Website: bh-photo
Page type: customer-info-address
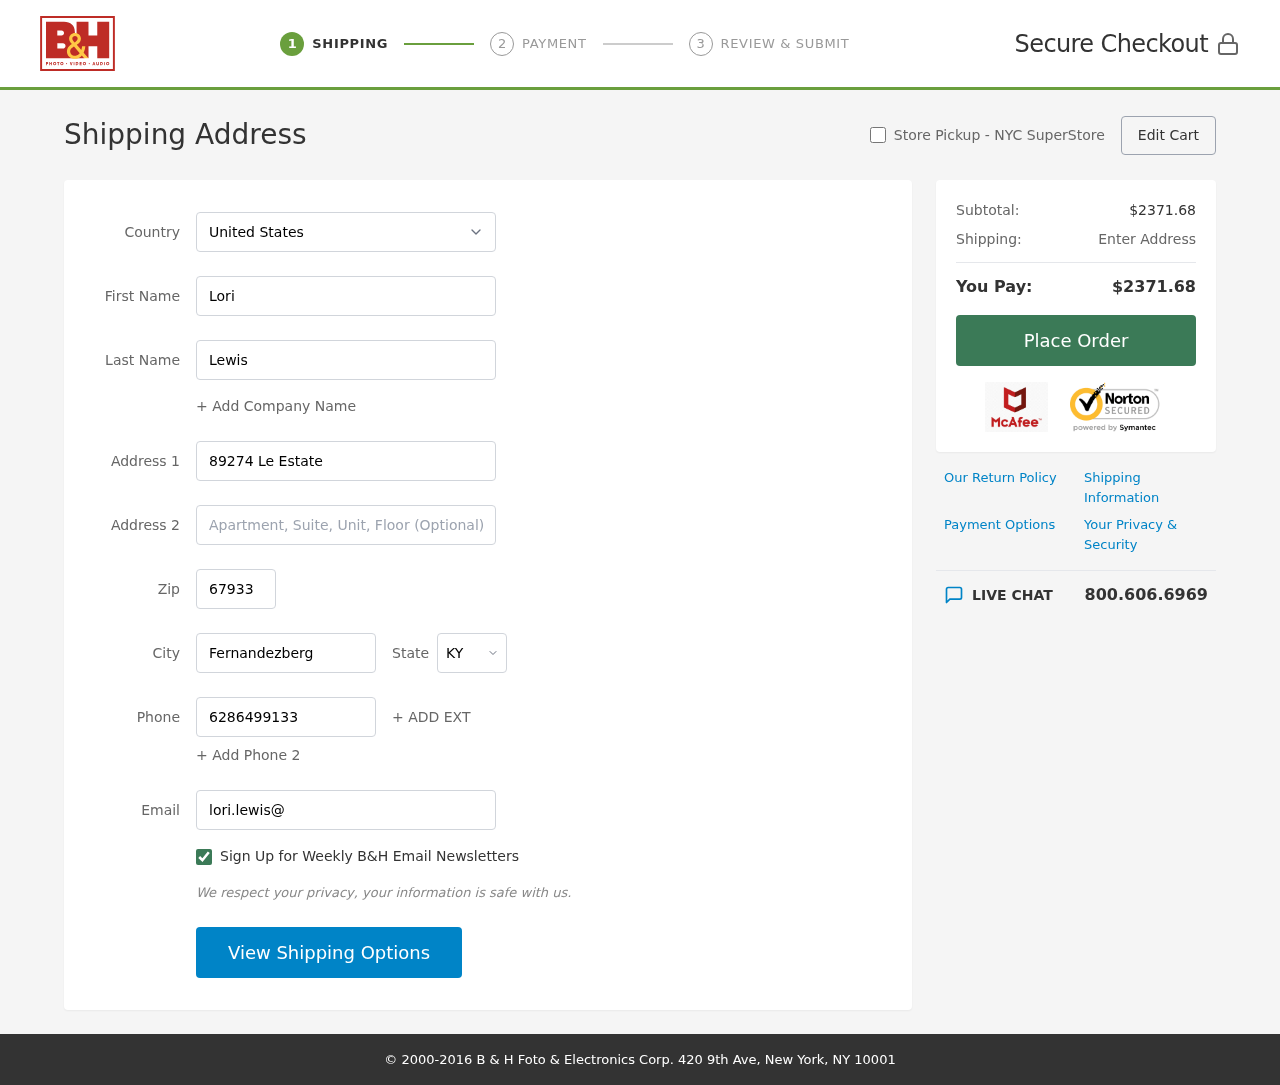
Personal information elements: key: PII_CITY
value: Fernandezberg
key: PII_COUNTRY
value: United States
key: PII_EMAIL
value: lori.lewis@yahoo.com
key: PII_FIRSTNAME
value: Lori
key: PII_LASTNAME
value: Lewis
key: PII_PHONE
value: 6286499133
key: PII_POSTCODE
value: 67933
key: PII_STATE_ABBR
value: KY
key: PII_STREET
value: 89274 Le Estate
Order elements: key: ORDER_SUBTOTAL
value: $2371.68
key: ORDER_TOTAL
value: $2371.68